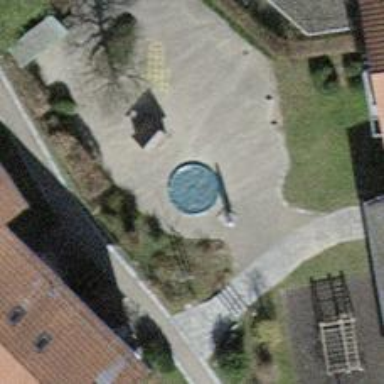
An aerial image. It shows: Sandpit playground.